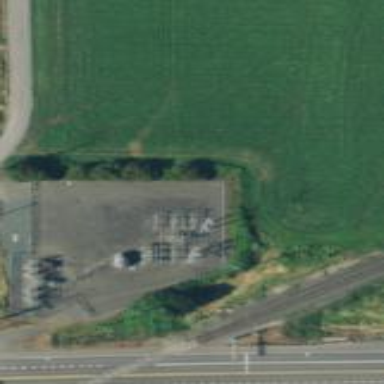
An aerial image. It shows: Outdoor distribution-level power substation enclosed by fence.